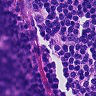
Metastatic tissue present: no